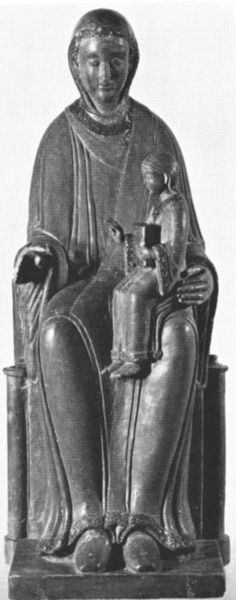
Titel: Imad-Madonna
Institution: Paderborn, Diözesanmuseum
Schlagwörter: kopf, umhang, weiß, sitzen, finger, frau, kleid, schwarz, stuhl, schleier, falten, sockel, stein, hals, figur, mantel, sitzend, kind, skulptur, statue, füße, sitz, schuhe, klein, thron, podest, knie, foto, buch, groß, trohn, christus, jesus, toga, heilige, maria, madonna, betend, staute, throin